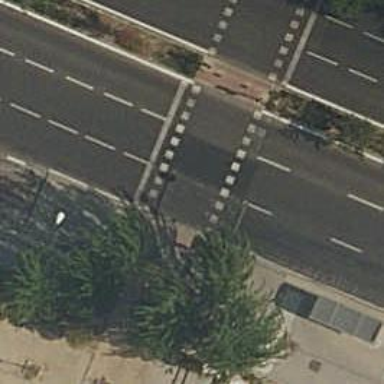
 there are traffic signals and zebra crossing."